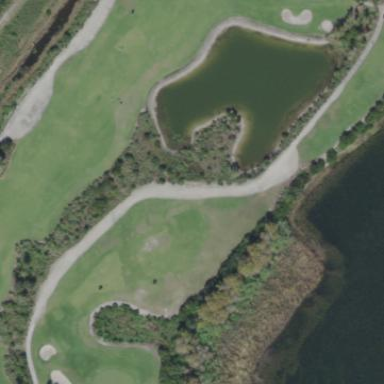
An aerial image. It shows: Grassy area designated as golf fairway.